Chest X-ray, AP view. Patient: 36 years old, sex M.
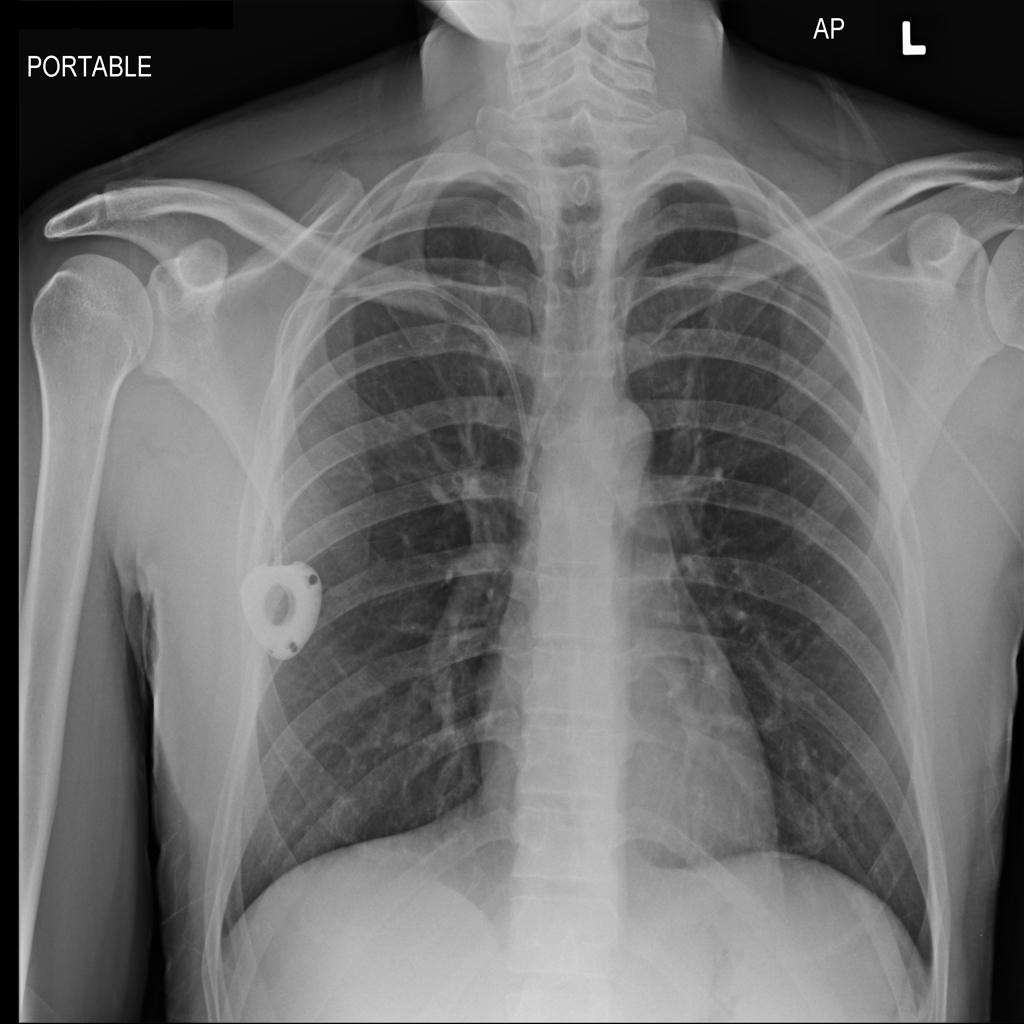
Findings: No Finding